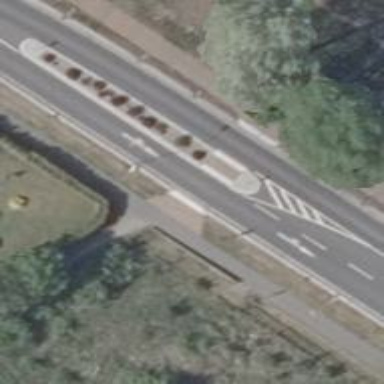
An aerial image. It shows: Unmarked crossing with traffic calming chicane and pedestrian island.